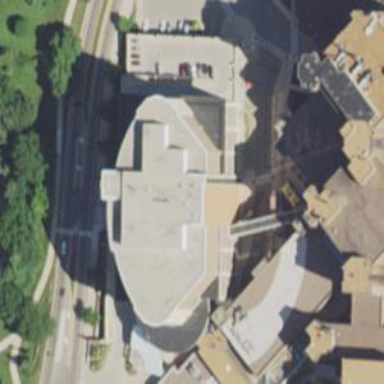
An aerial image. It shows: Multi-storey parking building.